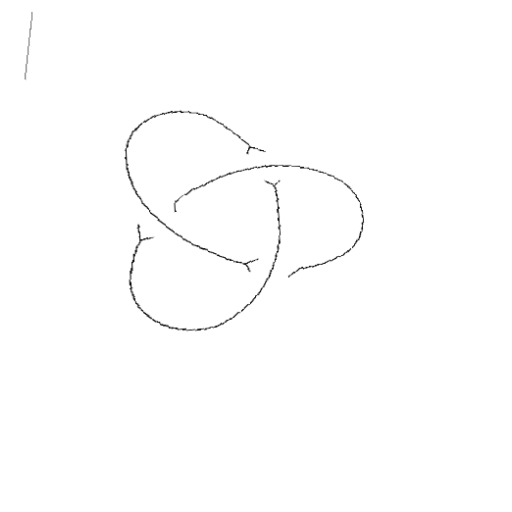
Crossing number: 3